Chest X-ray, PA view. Patient: 60 years old, sex M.
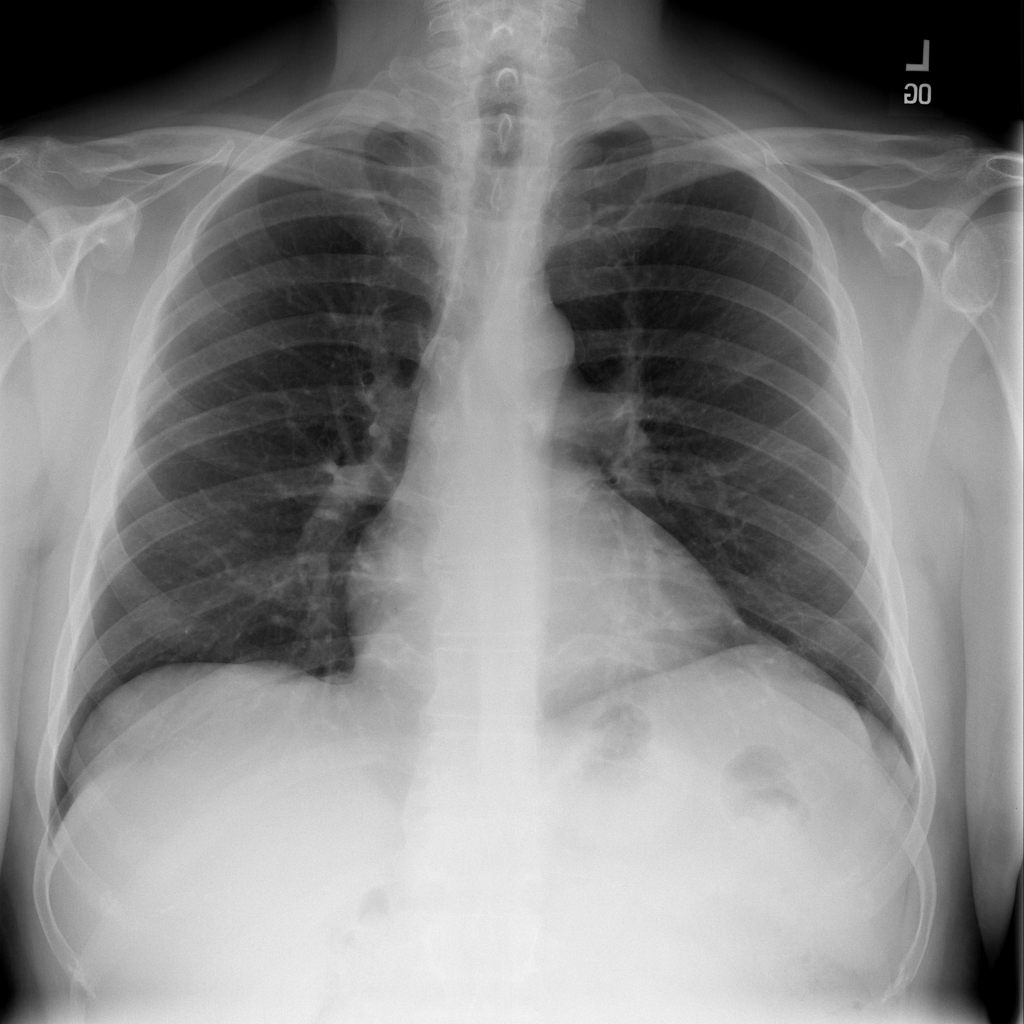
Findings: Atelectasis